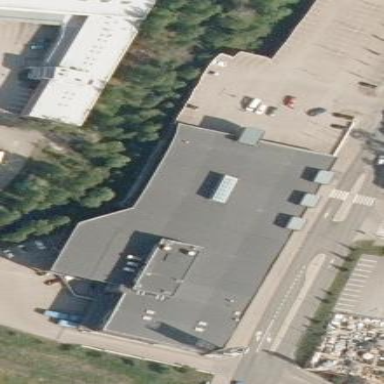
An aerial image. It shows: Paved parking area.